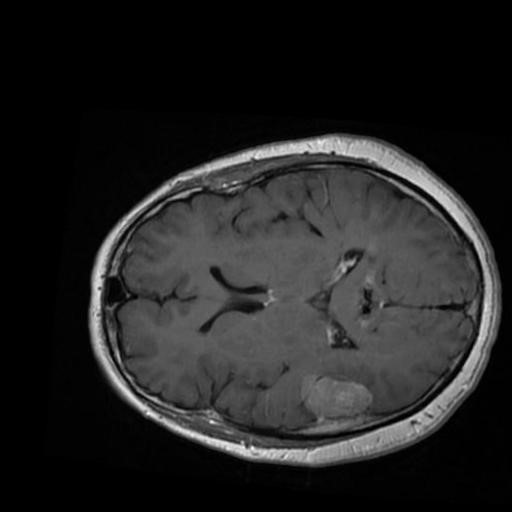
Label: brain_menin